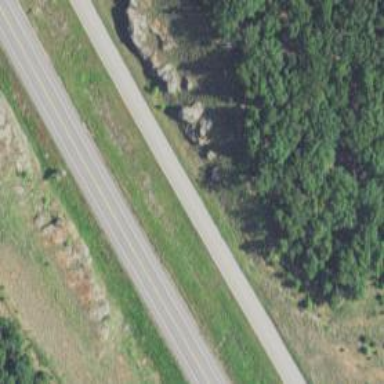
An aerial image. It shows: Unclassified road.